Aerial crown-view tile of a tropical tree (Barro Colorado Island, Panama), acquired 20240611:
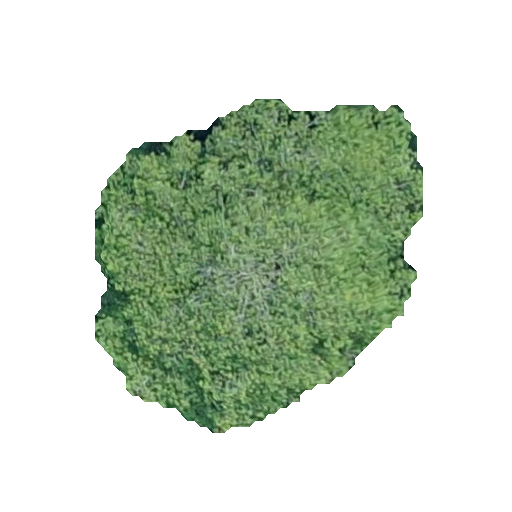
Species: Virola surinamensis
GBIF accepted scientific name: Virola surinamensis
Crown area: 129.735 m²